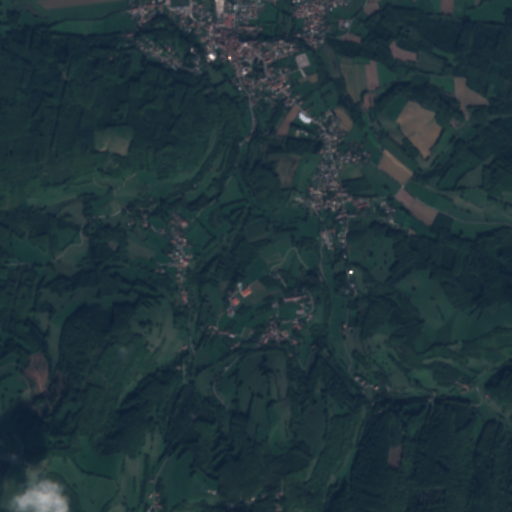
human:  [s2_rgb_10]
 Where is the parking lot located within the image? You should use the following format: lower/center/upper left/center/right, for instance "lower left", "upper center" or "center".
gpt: The parking lot is located in the upper center of the image.
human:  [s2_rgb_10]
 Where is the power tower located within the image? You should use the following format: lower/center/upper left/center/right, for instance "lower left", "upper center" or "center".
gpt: The power tower is located in the left of the image.
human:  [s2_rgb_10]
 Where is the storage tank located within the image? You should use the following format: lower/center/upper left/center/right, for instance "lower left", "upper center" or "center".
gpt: The storage tank is located in the upper right of the image.
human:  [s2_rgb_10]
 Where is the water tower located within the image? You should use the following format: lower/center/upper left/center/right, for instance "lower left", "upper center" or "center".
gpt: The water tower is located in the center right of the image.
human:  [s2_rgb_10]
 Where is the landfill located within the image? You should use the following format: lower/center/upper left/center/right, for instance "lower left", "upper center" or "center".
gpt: There is no landfill in the image.